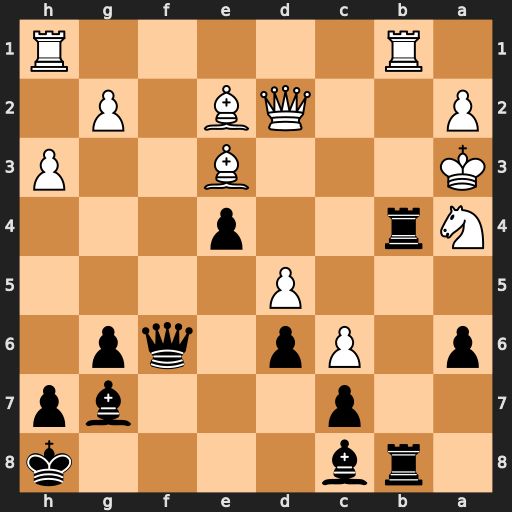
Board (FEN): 1rb4k/2p3bp/p1Pp1qp1/3P4/Nr2p3/K3B2P/P2QB1P1/1R5R
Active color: b
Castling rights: -
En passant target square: -
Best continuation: Rxb1 Rxb1 Rxb1